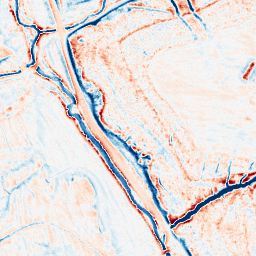
Category: edge_preserving
Decomposition family: anisotropic_diffusion
Decomposition parameters: iterations: 20
kappa: 50
gamma: 0.2
Upsampling method: sinc_hamming
Upsampling parameters: scale: 2
kernel_size: 8
Upsampling scale: 2